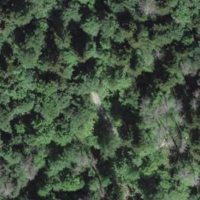
EUNIS habitat code: 44
Species observed at this site:
Circaea lutetiana
Oxalis acetosella
Tussilago farfara